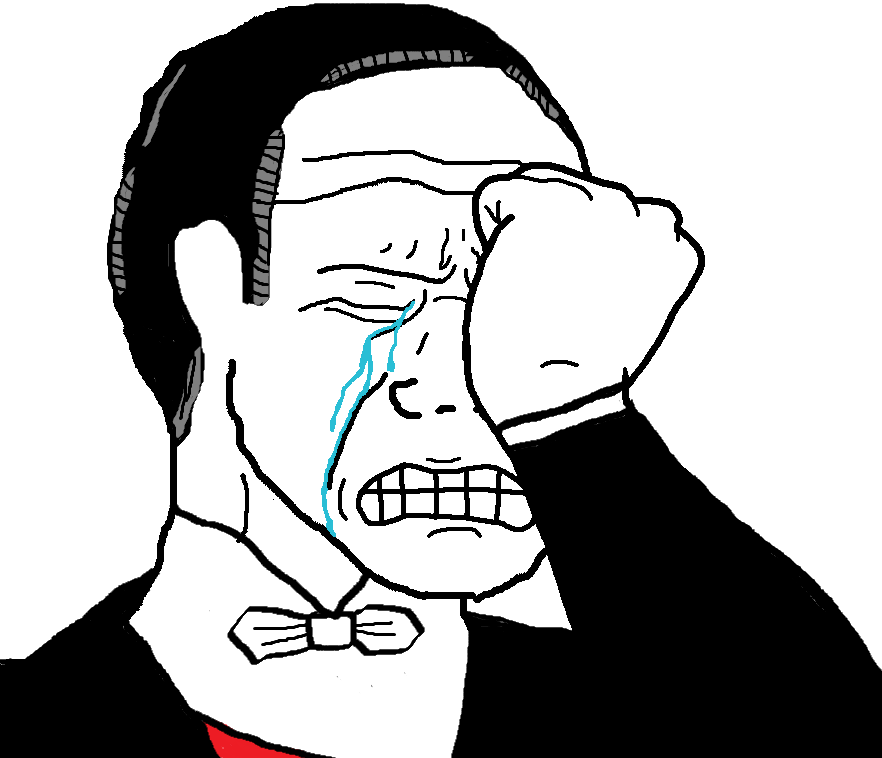
Label: 5_Crying_Wojak